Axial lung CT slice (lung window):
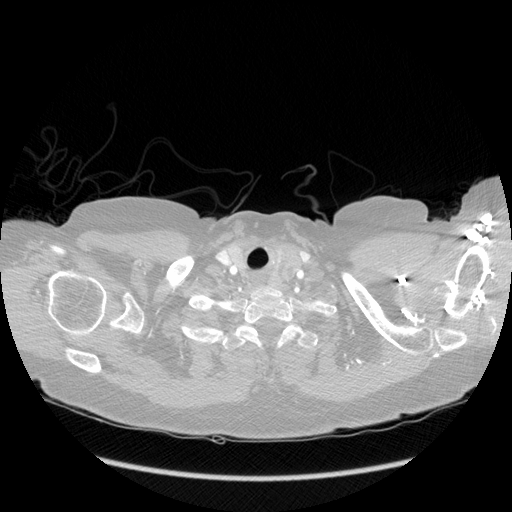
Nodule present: no